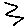
Label: zigzag